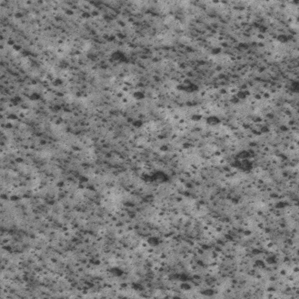
Label: frost